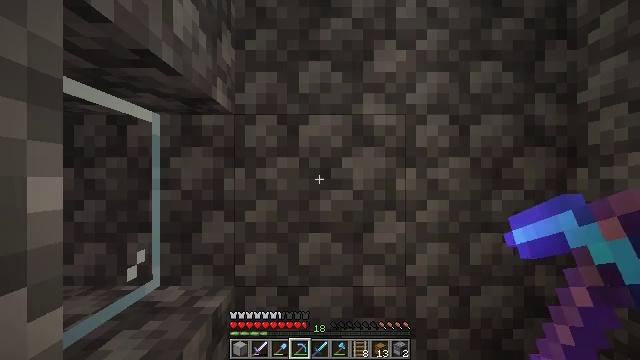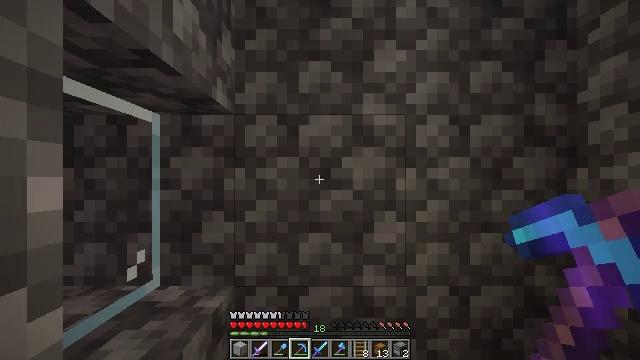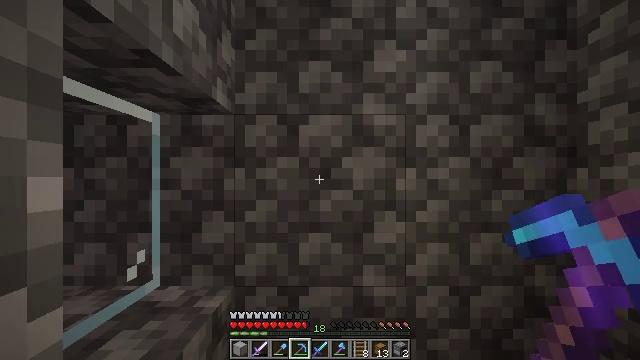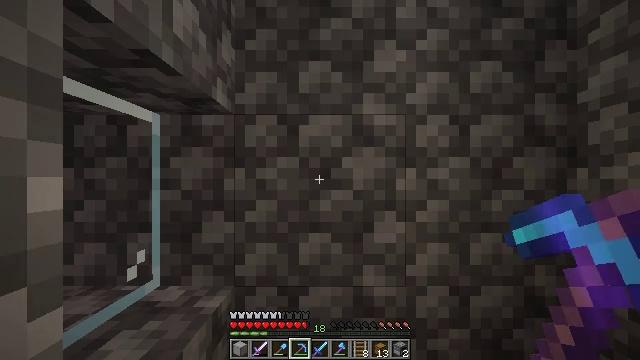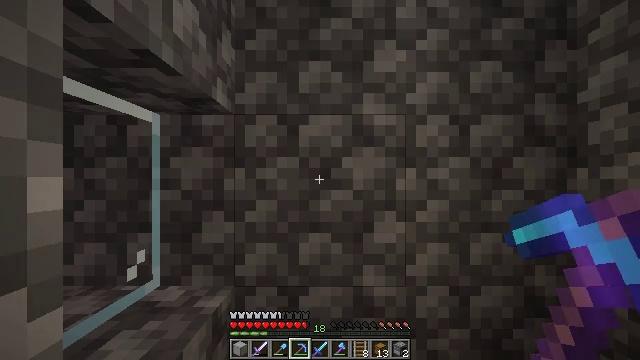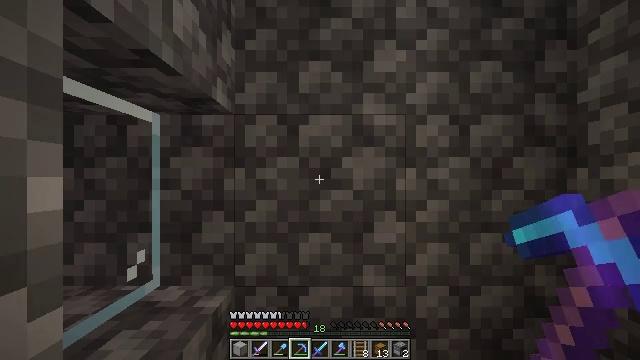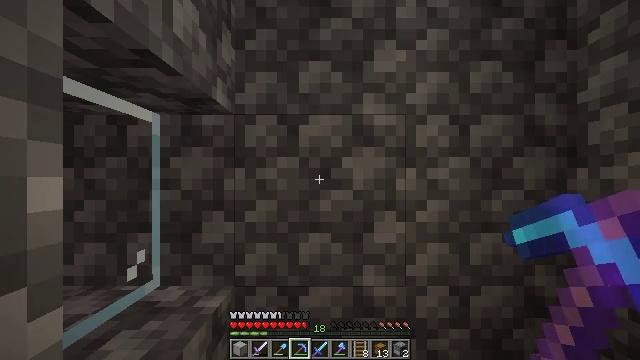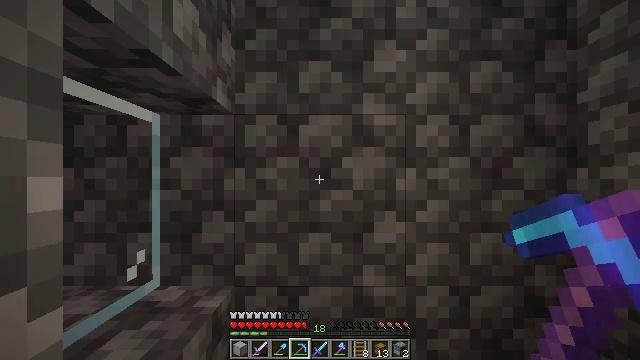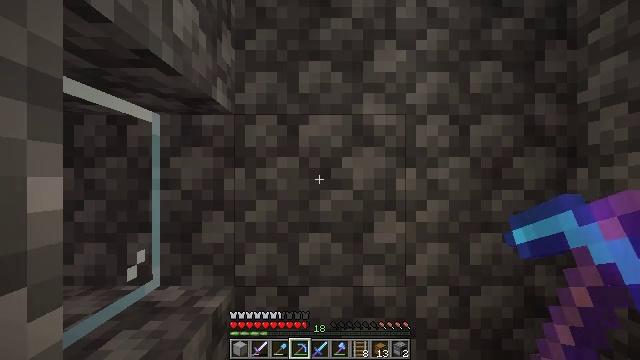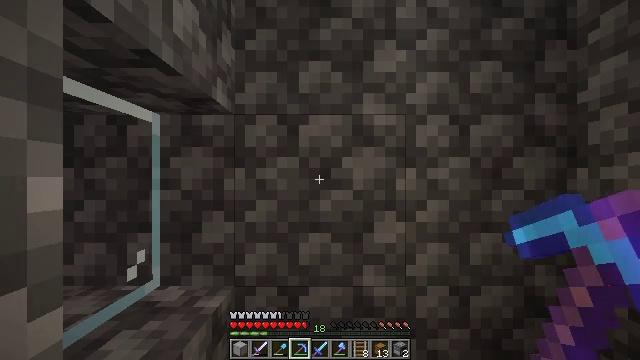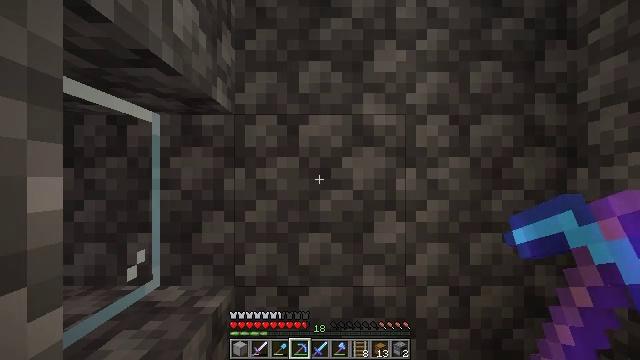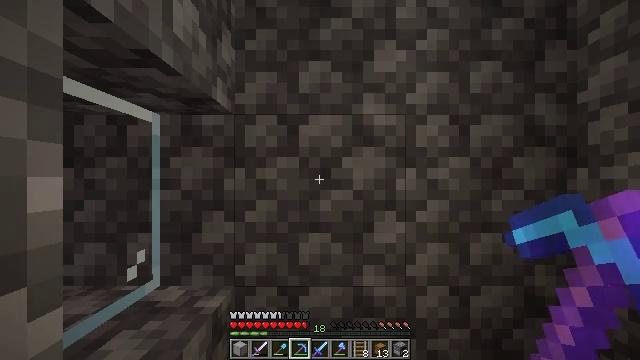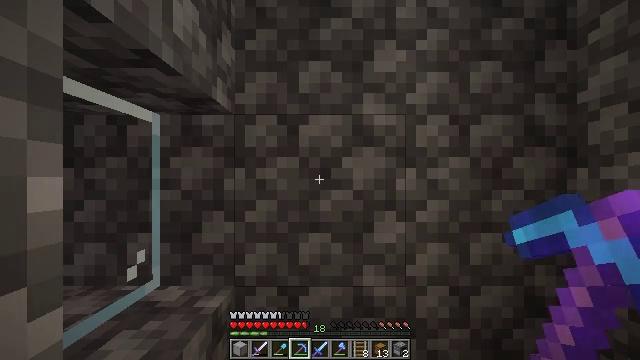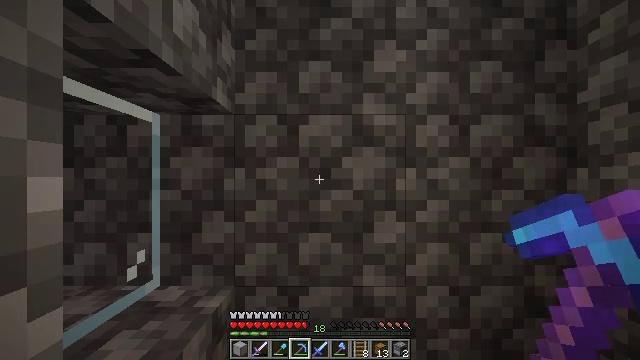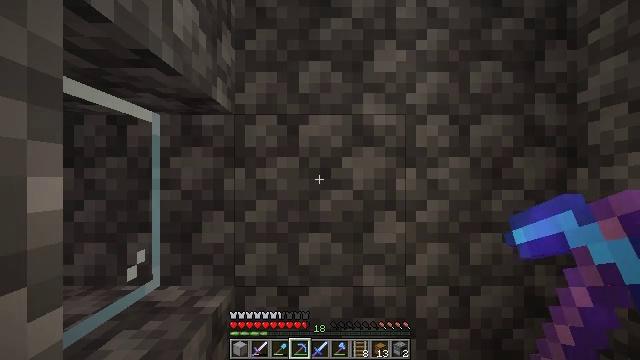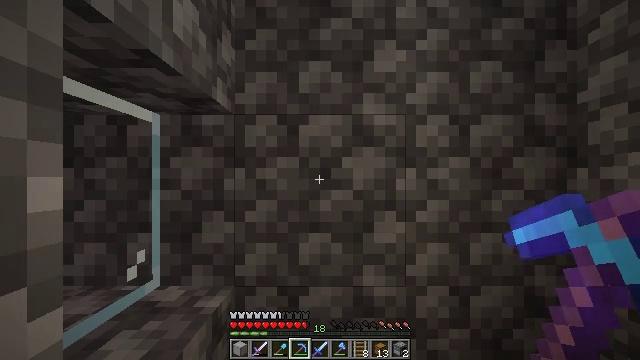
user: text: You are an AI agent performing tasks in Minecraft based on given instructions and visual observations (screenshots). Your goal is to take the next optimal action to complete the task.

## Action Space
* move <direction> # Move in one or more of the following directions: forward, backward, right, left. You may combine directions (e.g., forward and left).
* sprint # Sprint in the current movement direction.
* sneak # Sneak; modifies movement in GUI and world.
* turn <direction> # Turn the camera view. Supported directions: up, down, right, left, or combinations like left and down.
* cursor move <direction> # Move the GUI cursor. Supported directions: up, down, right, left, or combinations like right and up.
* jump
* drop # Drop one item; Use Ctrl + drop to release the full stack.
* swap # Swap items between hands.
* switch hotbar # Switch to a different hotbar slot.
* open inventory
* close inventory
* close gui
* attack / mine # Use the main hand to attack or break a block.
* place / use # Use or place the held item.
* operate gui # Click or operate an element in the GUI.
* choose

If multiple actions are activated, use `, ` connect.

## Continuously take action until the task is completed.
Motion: motion action
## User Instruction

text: Dig and collect smooth stone.
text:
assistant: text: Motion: no_op
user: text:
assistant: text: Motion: no_op
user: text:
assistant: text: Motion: no_op
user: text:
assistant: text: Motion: no_op
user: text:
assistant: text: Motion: no_op
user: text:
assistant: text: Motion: no_op
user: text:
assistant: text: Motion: no_op
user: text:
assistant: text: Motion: no_op
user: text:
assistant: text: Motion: no_op
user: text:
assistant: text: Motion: no_op
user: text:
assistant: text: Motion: no_op
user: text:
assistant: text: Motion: no_op
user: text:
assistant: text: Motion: no_op
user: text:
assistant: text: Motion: no_op
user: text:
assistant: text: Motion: no_op
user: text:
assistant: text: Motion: no_op
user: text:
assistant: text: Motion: no_op
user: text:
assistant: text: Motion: no_op
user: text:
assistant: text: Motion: no_op
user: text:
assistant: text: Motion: no_op
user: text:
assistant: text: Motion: no_op
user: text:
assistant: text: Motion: no_op
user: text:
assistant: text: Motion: no_op
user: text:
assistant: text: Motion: no_op
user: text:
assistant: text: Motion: no_op
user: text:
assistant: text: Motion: no_op
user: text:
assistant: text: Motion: no_op
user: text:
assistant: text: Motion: no_op
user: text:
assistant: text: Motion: no_op
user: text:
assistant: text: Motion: no_op